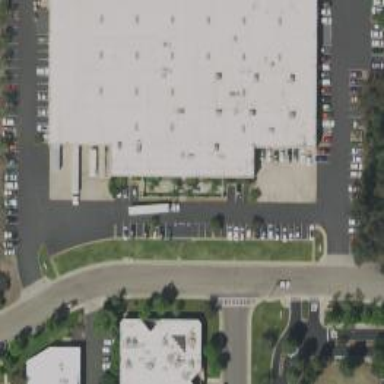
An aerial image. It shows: Warehouse.